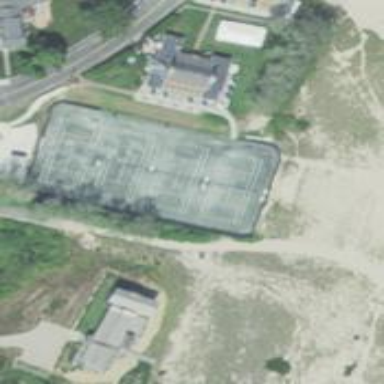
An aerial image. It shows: Tennis court with fence surrounding it. The court is located in leisure land pitch.